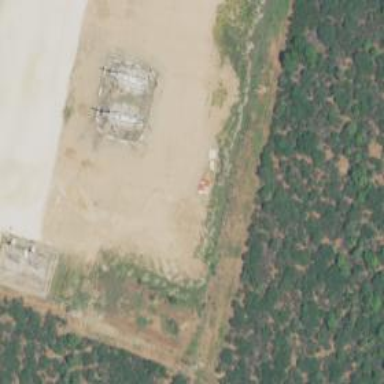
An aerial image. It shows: Petroleum well.